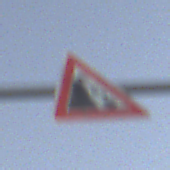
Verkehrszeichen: SteinschlagLinks
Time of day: SunriseSunset
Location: Outdoor (Nature)
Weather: PartlyCloudy
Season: NotSpecified
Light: Natural